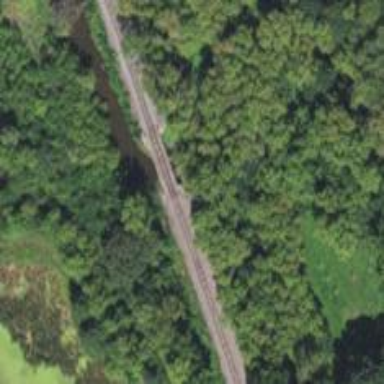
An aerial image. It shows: Abandoned railway.